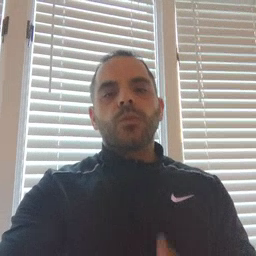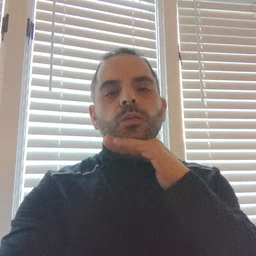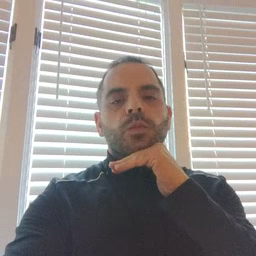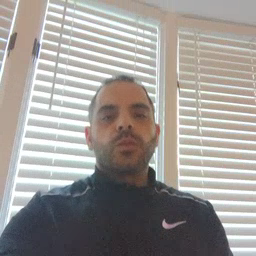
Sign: pig